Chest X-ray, PA view. Patient: 25 years old, sex M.
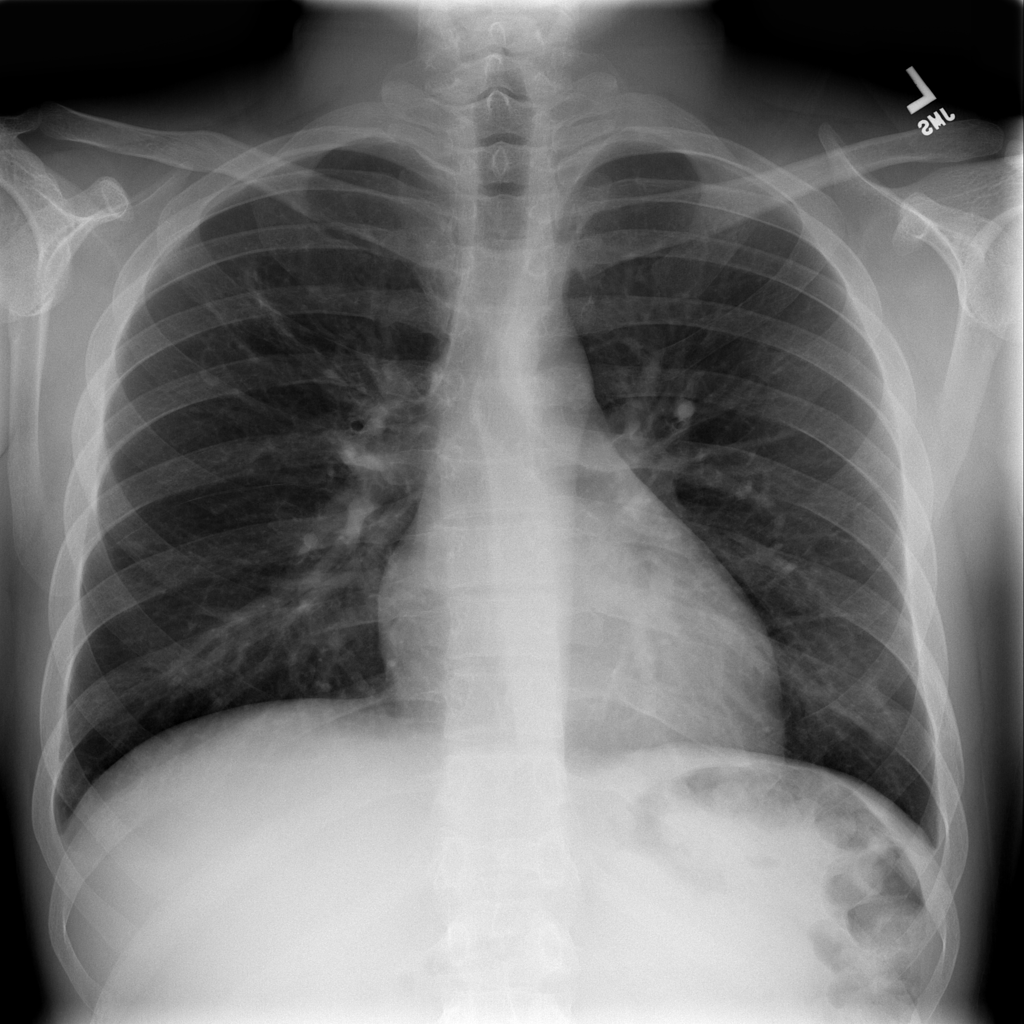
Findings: Atelectasis